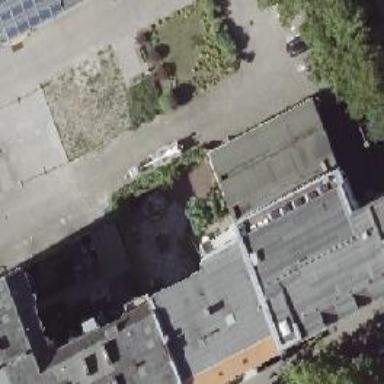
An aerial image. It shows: Commercial building.